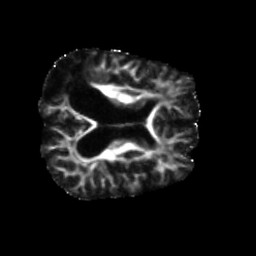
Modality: FA
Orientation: axial
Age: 66
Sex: female
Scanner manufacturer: siemens
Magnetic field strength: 3 T
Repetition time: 5.47 s
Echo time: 0.0854 s